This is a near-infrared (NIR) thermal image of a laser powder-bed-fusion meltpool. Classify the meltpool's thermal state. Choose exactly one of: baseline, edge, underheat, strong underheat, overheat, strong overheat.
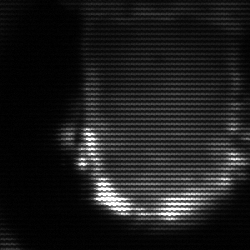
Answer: baseline